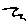
Label: zigzag